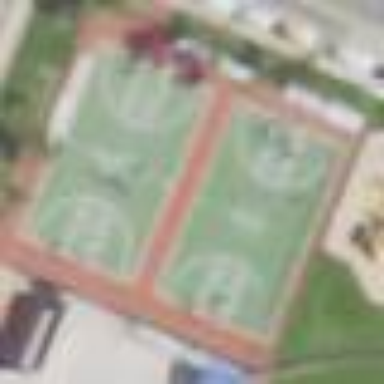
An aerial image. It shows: Basketball court on leisure land pitch.